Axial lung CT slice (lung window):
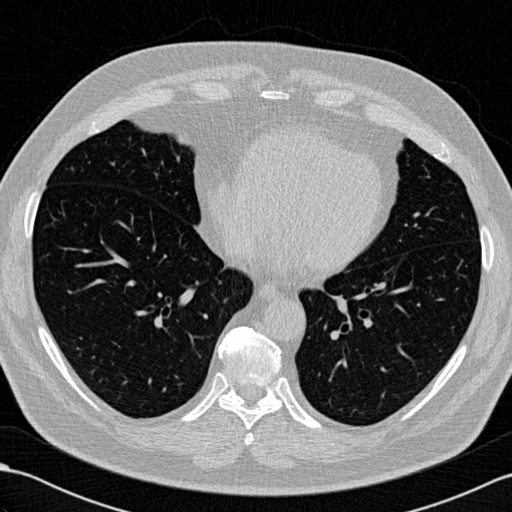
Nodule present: no